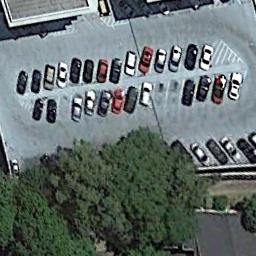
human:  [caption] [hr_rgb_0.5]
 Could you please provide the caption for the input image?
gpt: About a third of the parking spaces in the parking lot are occupied .

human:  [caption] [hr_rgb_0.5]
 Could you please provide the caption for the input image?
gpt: The parking lot has some cars arranged neatly in lines and a grove of trees is next to the parking lot .

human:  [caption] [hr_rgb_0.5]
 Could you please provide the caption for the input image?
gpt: There is no cars on the parking lot .

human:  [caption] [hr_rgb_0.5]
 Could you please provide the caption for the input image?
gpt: The parking lot is next to some trees .

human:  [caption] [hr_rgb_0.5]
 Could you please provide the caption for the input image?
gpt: There are some green trees beside the parking lot .